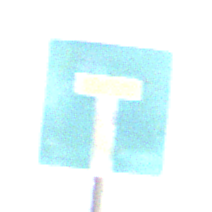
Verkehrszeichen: Sackgasse
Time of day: Midday
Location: Outdoor (Nature)
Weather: PartlyCloudy
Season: NotSpecified
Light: Natural